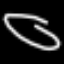
Label: pencil